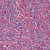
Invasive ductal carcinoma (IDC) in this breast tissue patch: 1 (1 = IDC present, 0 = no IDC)